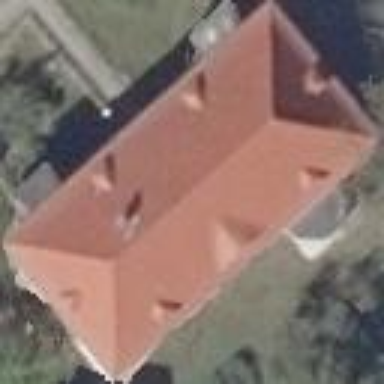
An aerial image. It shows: Historic building with apartments. The building has hipped roof made of red roof tiles.